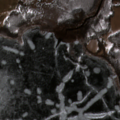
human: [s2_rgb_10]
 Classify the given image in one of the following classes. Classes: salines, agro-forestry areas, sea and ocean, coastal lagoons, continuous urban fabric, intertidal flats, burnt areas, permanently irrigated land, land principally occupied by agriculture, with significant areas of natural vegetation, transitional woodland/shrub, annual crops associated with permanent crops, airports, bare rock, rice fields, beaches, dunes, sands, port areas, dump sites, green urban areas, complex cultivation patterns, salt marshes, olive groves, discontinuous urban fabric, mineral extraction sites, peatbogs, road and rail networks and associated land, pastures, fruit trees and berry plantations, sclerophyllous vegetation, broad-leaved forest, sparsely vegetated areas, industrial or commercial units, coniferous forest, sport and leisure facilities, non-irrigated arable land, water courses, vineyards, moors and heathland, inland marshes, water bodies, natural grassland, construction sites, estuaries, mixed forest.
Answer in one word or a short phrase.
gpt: non-irrigated arable land, pastures, transitional woodland/shrub, inland marshes, water bodies